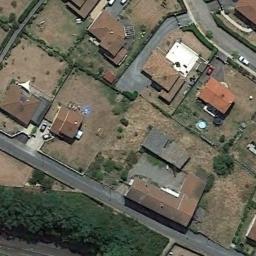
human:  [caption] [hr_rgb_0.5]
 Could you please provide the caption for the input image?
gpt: Medium-sized houses are surrounded by green trees .

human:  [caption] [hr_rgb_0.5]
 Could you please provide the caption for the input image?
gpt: The medium residential area has some houses of different sizes and a green belt is next to the medium residential area .

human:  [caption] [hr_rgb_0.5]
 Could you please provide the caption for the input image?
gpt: There are many buildings of different shapes and sizes in medium residential area .

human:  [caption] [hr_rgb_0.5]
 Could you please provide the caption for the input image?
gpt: The medium residential is on the bare land next to the road .

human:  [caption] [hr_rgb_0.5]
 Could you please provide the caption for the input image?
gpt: There are some brown buildings on yellow lawns on the medium residential area .